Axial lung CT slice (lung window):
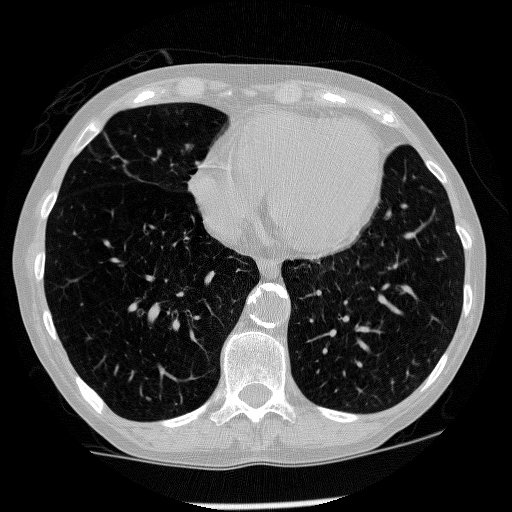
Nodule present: no